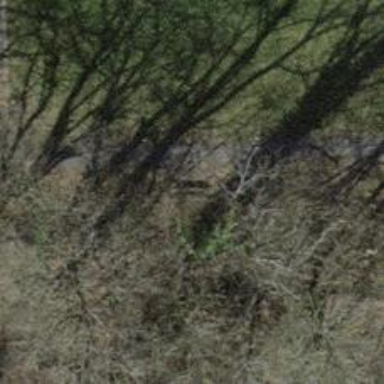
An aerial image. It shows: Brown bench in the vicinity.